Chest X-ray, AP view. Patient: 56 years old, sex F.
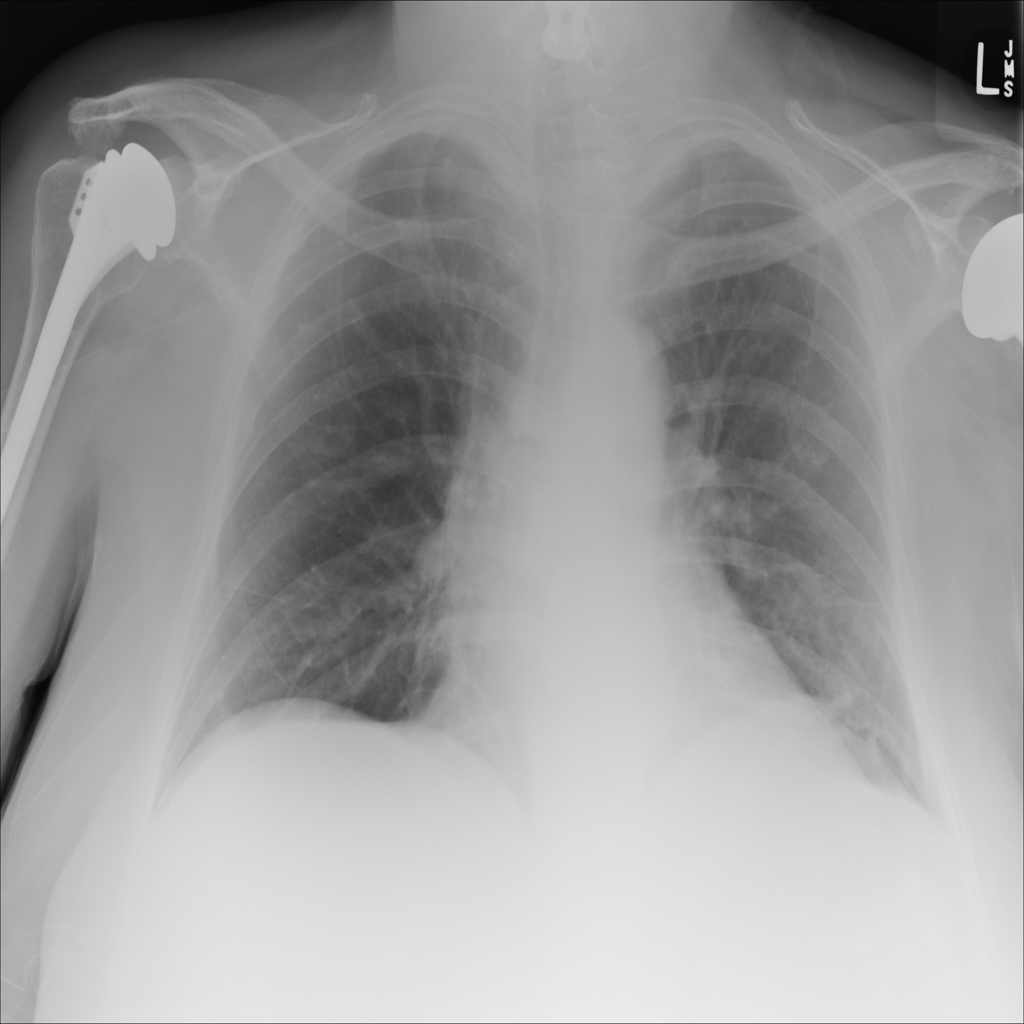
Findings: No Finding